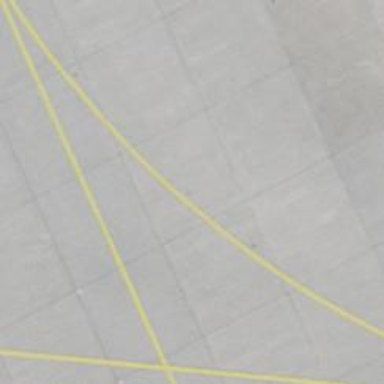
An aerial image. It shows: View of taxiway at the airport.